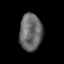
Tissue: prostate
Cell type: Epithelial cells
Senescence score: 0.2309
Nuclear area (px): 828
Mean DAPI intensity: 103.797